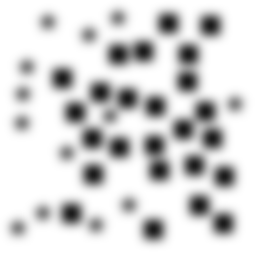
Squares: 25
Triangles: 0
Stars: 13
Total shapes: 38